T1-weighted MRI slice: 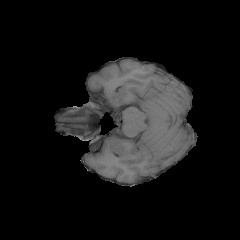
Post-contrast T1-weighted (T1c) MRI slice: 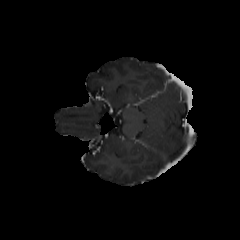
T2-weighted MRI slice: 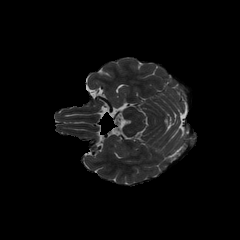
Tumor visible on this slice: no